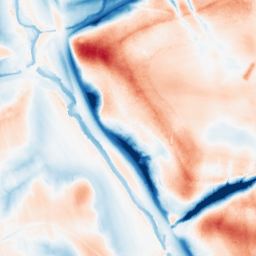
Category: classical
Decomposition family: uniform
Decomposition parameters: size: 50
Upsampling method: regularized
Upsampling parameters: scale: 4
lambda_reg: 0.01
Upsampling scale: 4